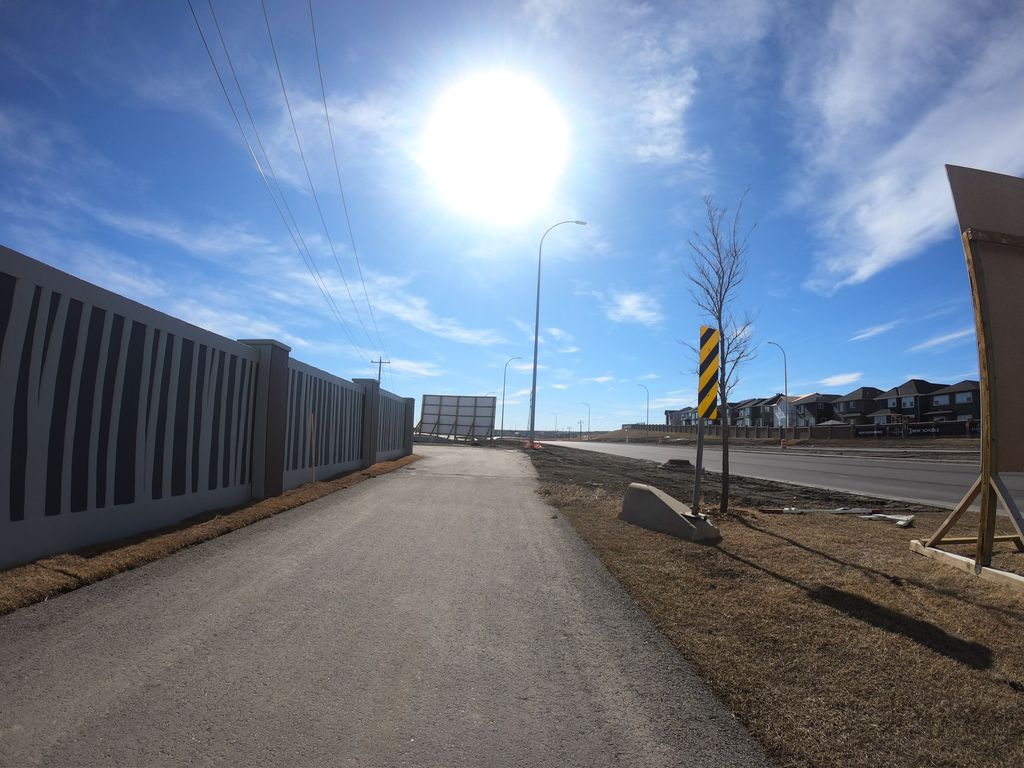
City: calgary